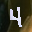
Label: 4